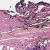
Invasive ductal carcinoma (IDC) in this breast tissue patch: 0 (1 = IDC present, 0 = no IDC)